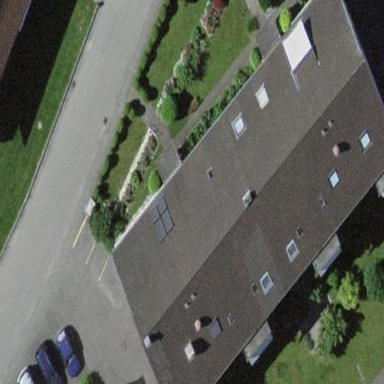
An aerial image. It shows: Gabled roof adorns the apartments building.